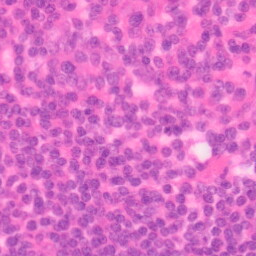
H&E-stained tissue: Colon